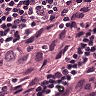
Metastatic tissue present: yes